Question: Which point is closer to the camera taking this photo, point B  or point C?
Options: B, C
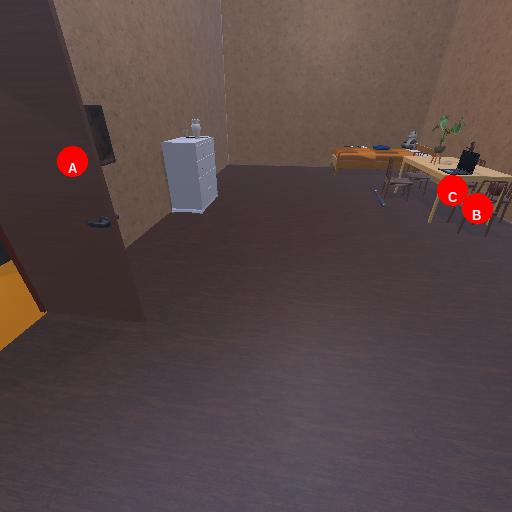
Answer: B